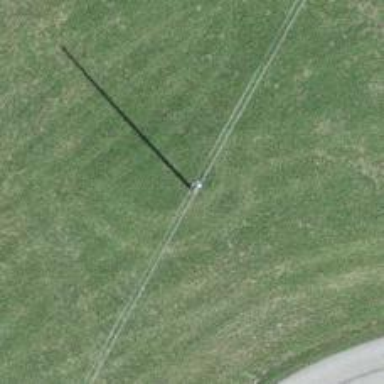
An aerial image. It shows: Utility pole in the area.